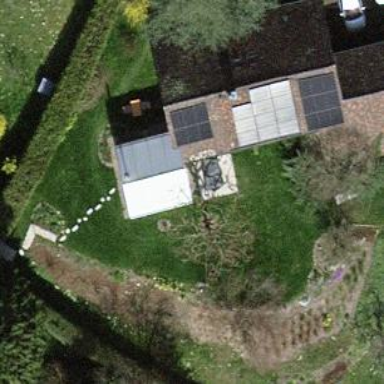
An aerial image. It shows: Detached building with gabled roof.